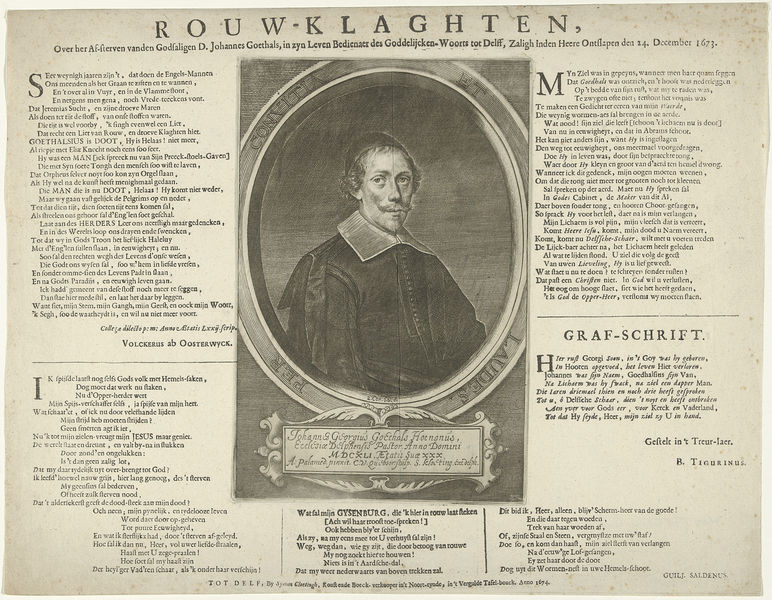
Titel: Portret van Johannes Goethals
Künstler: Crispijn van den Queborn
Standort: Amsterdam
Institution: Rijksmuseum
Schlagwörter: hat, white, black, collar, face, gray, grey, lace, nose, portrait, robe, sitting, print, man, ear, head, german, eyes, scroll, paper, black and white, frame, oval, chin, buttons, beard, writing, letters, newspaper, lips, cheek, gentleman, forehead, round, latin, text, mustache, words, manuscript, printing, kupferstich, praise, fuck, schwarz-weiß, characters, honor, article, graf, buchdruck, niederländisch, johann, ducth, laudes, convitia, rouwklaghten, pamplet, graf-schrift